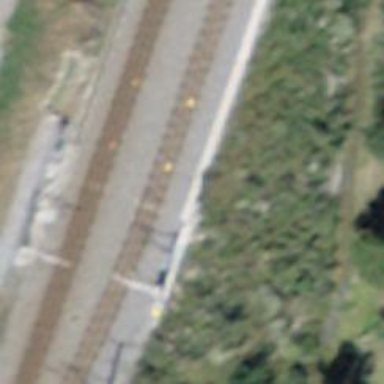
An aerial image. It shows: Narrow gauge railway siding with one track. The railway line is electrified with contact line.